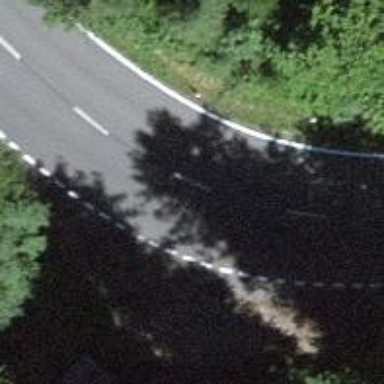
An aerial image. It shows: Tertiary road with asphalt surface.